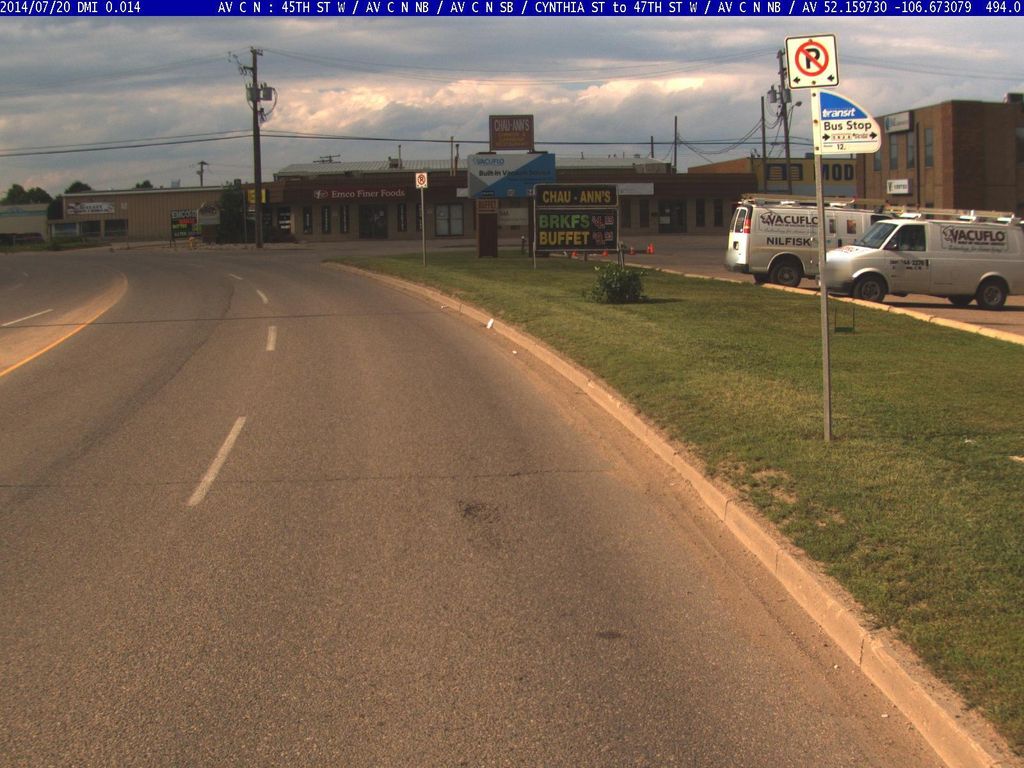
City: saskatoon